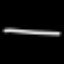
Label: line